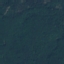
Land use / land cover: Forest